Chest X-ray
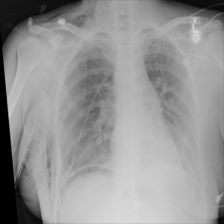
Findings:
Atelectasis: negative
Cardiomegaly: negative
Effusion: negative
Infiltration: negative
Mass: negative
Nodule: negative
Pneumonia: negative
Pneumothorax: negative
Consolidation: negative
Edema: negative
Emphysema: negative
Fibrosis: negative
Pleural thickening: negative
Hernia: negative